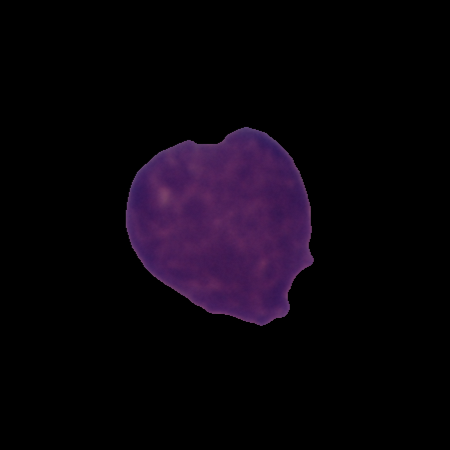
Label: cancer